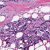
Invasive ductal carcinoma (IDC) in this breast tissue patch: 0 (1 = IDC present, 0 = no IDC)